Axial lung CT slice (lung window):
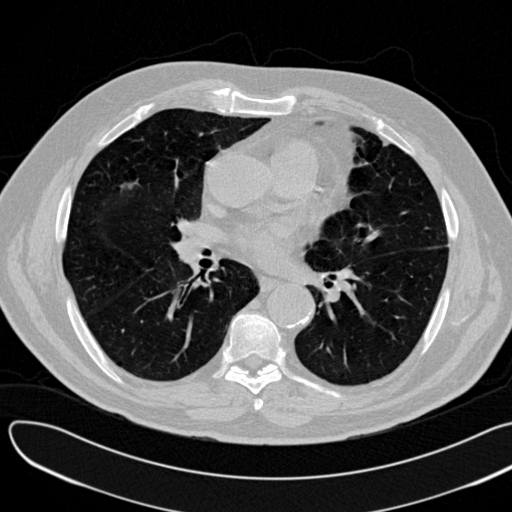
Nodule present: no